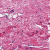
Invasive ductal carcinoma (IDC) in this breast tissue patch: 0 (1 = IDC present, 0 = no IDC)